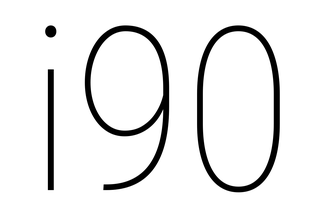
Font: Roboto_Condensed_Thin